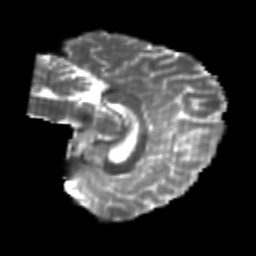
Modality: T2w
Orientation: sagittal
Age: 23
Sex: female
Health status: healthy
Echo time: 0.074 s